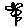
Label: flower